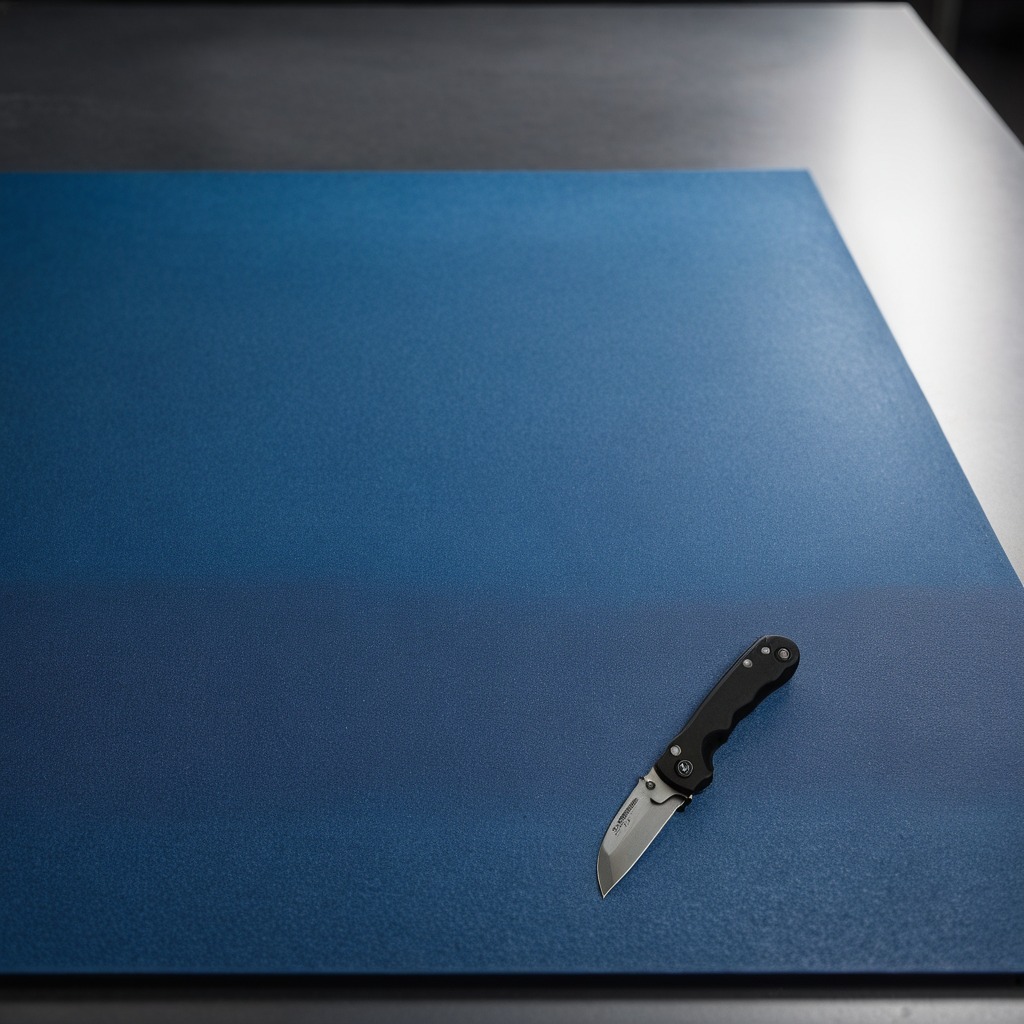
A utility knife lies on a clean granite tabletop covered with a blue rubber mat inside a workshop under bright overhead lighting crisp shadows high clarity worn but beneath the mat